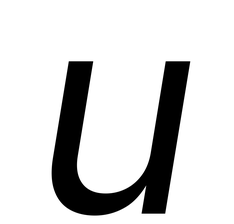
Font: Inter-Italic_Italic